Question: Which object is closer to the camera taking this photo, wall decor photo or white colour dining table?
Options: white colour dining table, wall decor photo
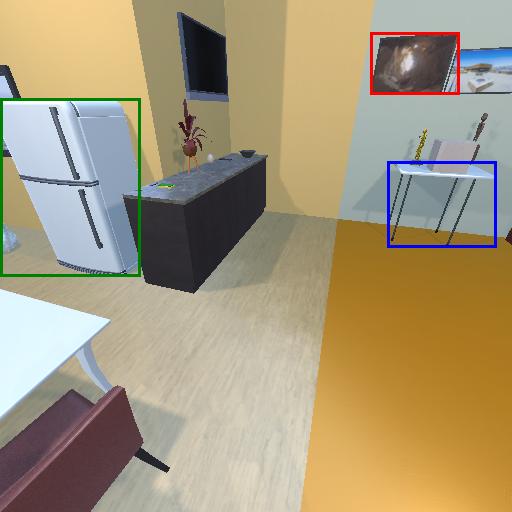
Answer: white colour dining table